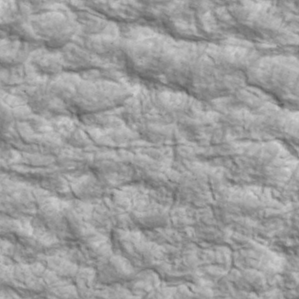
Label: non_frost